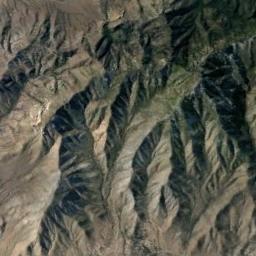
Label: mountain